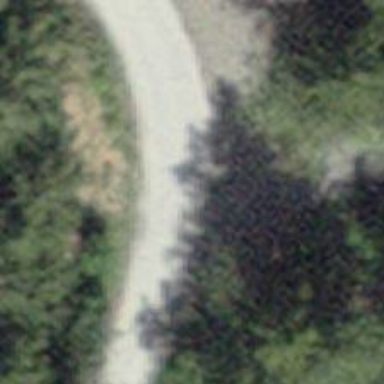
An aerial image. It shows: Smoothly paved residential road.